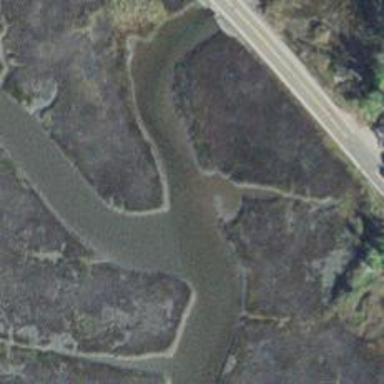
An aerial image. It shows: Tidal channel that allows water to flow in and out as the tides change.